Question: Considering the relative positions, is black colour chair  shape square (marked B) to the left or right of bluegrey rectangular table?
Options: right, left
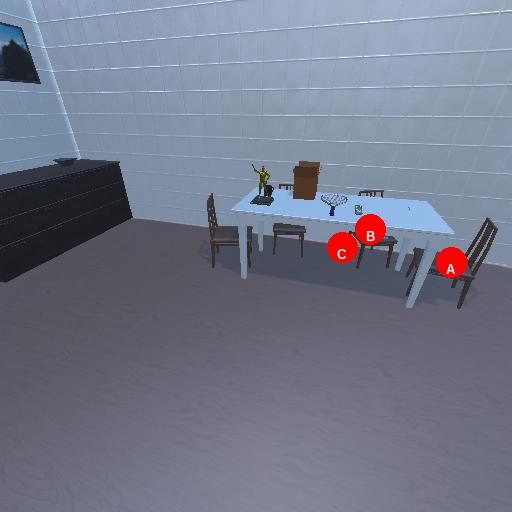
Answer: right